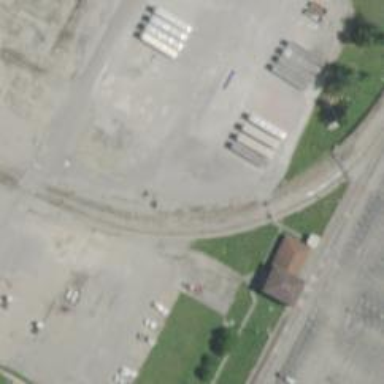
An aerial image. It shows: Railway spur service.